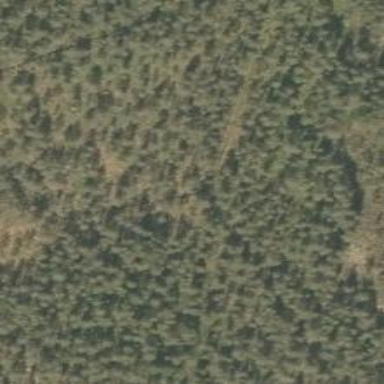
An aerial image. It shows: Woodland consisting mainly of needle-leaved trees.